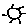
Label: sun